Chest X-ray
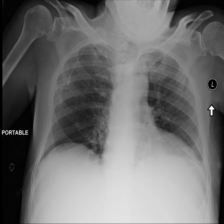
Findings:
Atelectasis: negative
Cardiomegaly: negative
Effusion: negative
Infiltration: negative
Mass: negative
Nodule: negative
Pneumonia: negative
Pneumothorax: negative
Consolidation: negative
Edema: negative
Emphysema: negative
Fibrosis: negative
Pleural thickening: negative
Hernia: negative